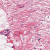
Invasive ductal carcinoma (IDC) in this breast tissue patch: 0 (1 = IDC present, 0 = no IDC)